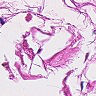
Metastatic tissue present: no